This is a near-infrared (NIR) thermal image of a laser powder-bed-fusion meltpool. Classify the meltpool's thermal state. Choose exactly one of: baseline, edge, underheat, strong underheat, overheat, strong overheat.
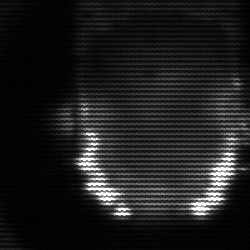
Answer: baseline